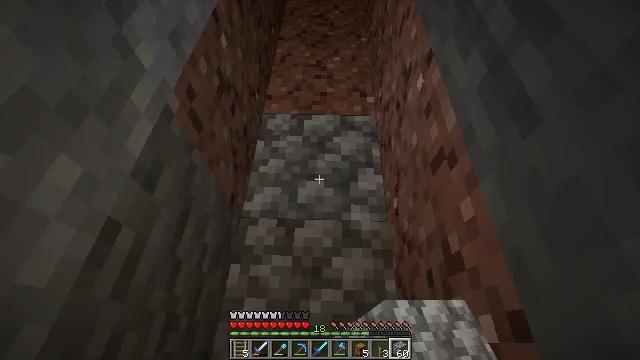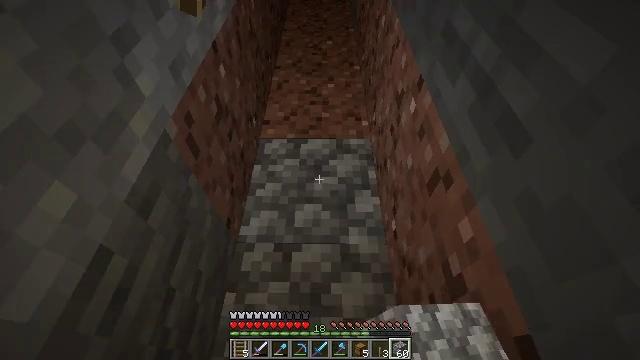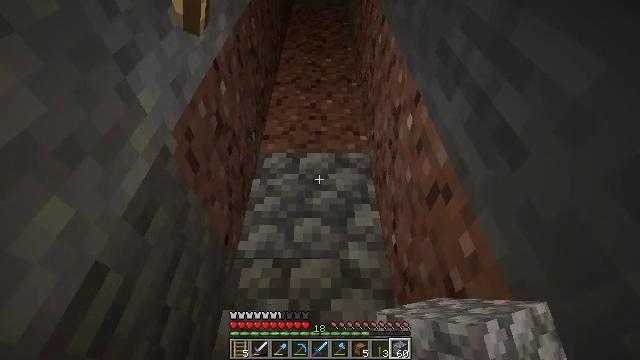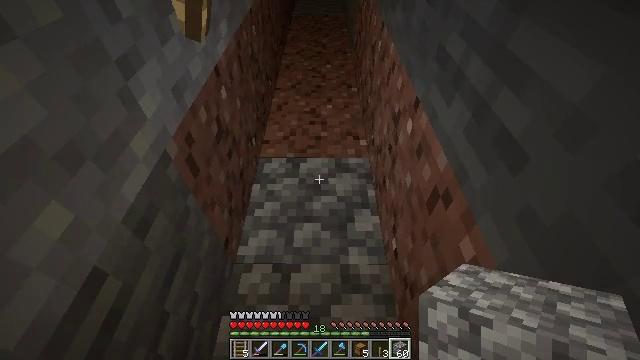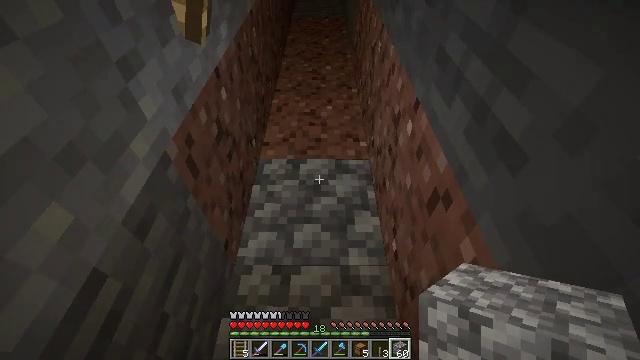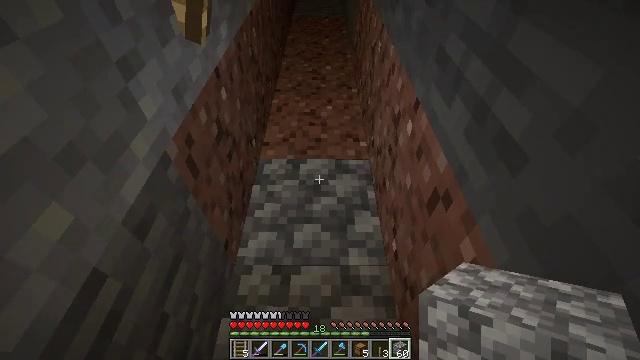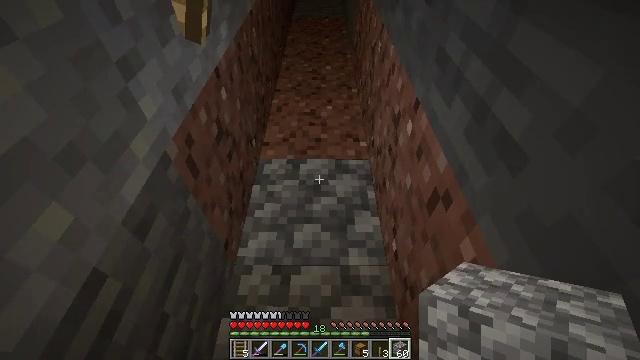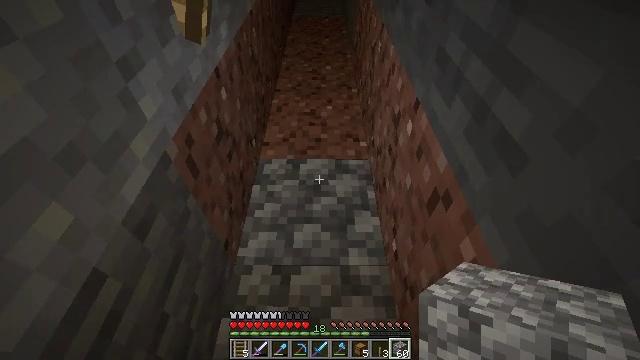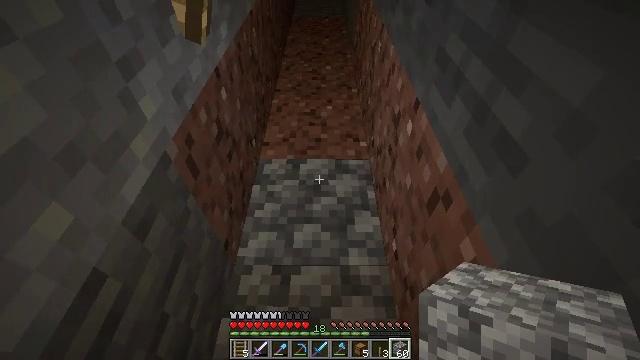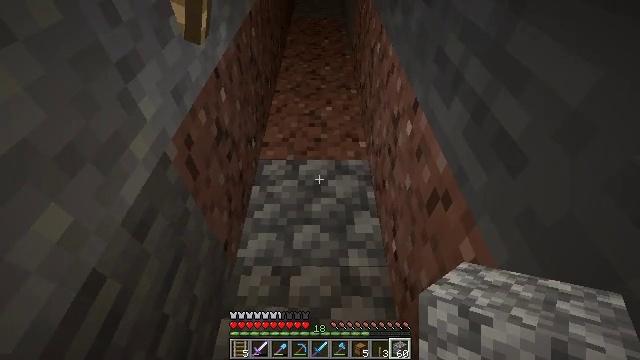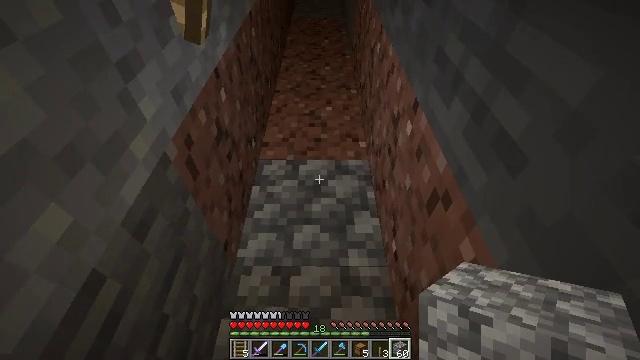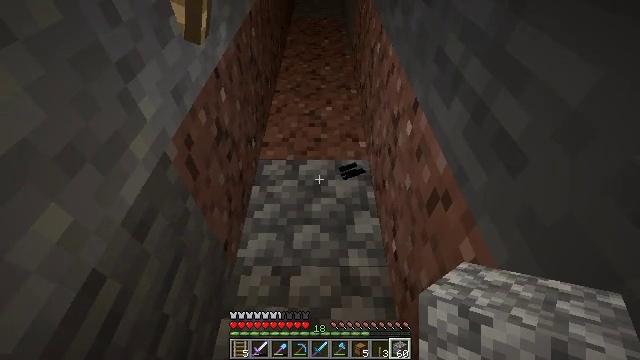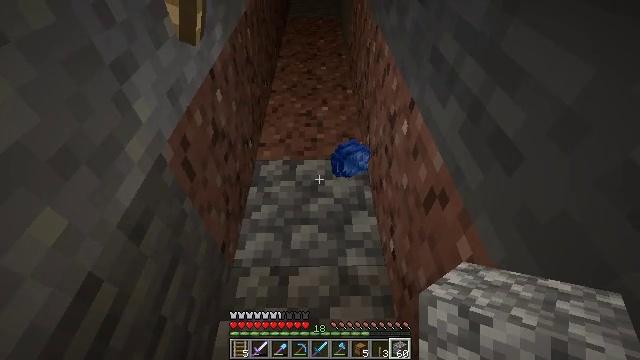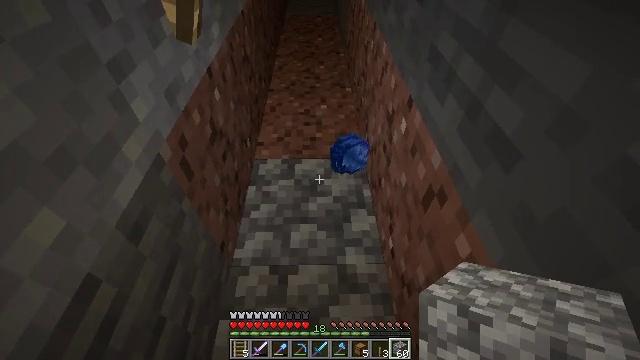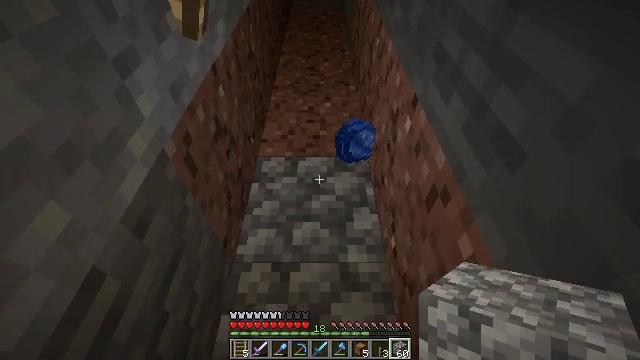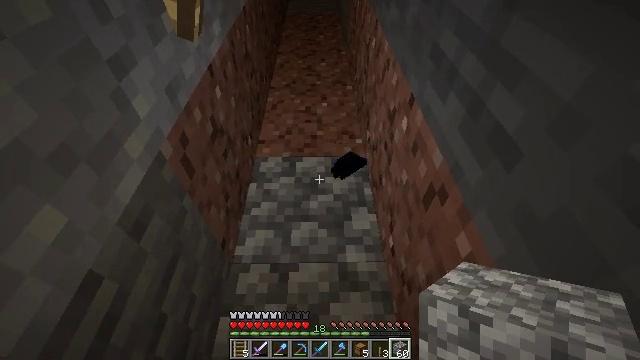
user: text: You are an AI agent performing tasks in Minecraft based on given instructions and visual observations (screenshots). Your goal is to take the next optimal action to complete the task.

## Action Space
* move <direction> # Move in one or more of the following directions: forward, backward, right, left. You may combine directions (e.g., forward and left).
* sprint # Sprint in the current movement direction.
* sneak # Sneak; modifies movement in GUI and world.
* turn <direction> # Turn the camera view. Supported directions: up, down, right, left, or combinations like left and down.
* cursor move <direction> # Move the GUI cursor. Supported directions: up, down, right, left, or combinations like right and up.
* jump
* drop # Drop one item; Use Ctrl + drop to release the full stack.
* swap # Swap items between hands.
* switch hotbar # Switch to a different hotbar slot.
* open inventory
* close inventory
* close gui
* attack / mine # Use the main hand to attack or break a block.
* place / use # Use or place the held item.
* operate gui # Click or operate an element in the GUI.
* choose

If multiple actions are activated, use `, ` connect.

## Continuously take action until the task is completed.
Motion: motion action
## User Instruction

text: Remove a string from the inventory.
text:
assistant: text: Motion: turn right and up
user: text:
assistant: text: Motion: turn up
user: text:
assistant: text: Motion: turn up
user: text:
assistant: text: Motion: no_op
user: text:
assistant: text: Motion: no_op
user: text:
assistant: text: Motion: no_op
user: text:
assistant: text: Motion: no_op
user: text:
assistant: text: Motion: no_op
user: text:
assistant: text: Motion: no_op
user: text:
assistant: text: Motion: no_op
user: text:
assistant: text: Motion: no_op
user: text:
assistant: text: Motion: no_op
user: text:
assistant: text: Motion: no_op
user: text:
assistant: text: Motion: turn left
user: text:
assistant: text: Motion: no_op
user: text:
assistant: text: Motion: no_op
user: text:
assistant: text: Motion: no_op
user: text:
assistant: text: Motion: no_op
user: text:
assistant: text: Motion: move forward, turn left and up
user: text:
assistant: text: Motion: move forward, turn up
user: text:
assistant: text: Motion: move forward, turn up
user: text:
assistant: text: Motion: move forward, turn left and up
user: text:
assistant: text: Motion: move forward, turn left and up
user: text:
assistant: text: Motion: move forward, turn up
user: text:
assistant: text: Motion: move forward, turn up
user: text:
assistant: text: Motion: move forward
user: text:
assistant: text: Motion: no_op
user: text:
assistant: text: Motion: no_op
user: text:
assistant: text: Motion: no_op
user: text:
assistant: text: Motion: no_op